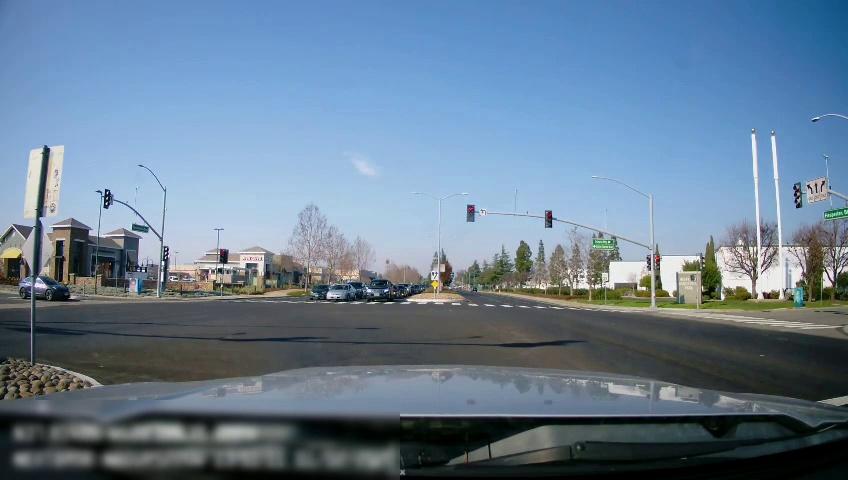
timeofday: Day
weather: Sunny
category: Drivable Space
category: Drivable Space
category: Vehicles | Car
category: Vehicles | Car
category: Vehicles | Car
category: Vehicles | Car
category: Vehicles | Car
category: Vehicles | Car
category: Traffic | Lights
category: Traffic | Signs
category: Traffic | Lights
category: Traffic | Lights
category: Traffic | Lights
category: Traffic | Lights
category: Traffic | Lights
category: Traffic | Lights
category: Traffic | Lights
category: Traffic | Lights
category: Traffic | Signs
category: Traffic | Signs
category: Traffic | Signs